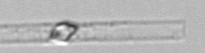
Label: Dactyliosolen_blavyanus